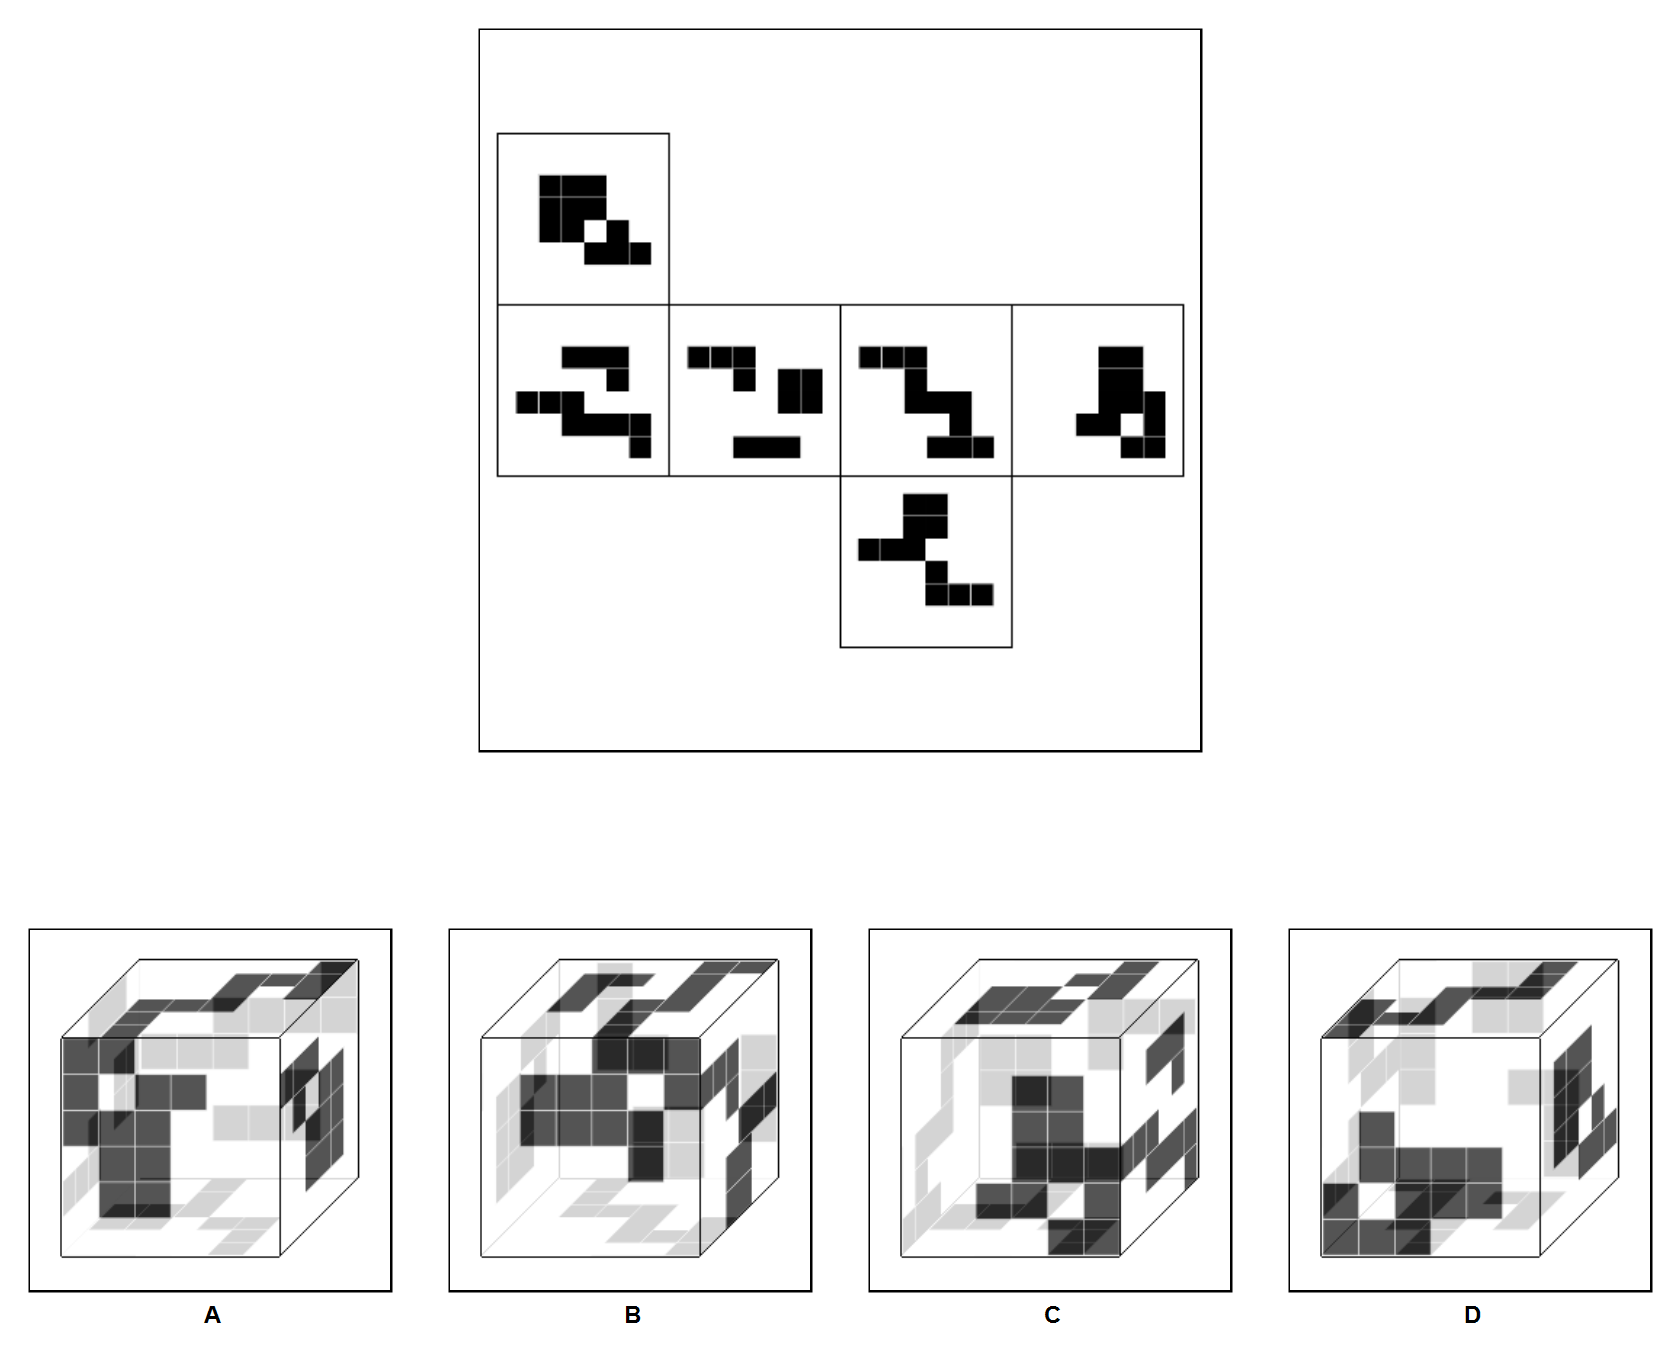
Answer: A